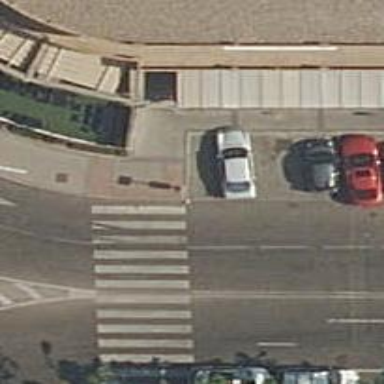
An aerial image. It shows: Zebra crossing on the road.